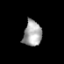
Tissue: prostate
Cell type: B cells
Senescence score: 0.6862
Nuclear area (px): 461
Mean DAPI intensity: 165.783